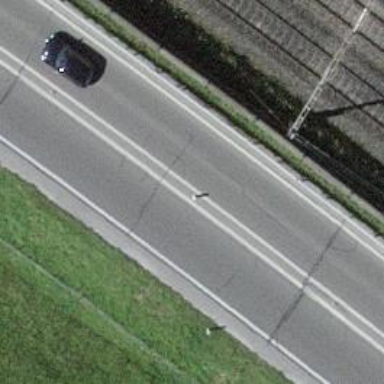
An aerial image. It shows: Asphalt road classified as trunk highway.